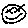
Label: smiley face